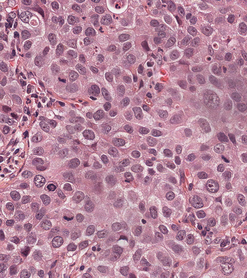
Tumor epithelial tissue: yes
Tumor-associated stroma tissue: yes
Normal tissue: no